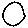
Label: circle